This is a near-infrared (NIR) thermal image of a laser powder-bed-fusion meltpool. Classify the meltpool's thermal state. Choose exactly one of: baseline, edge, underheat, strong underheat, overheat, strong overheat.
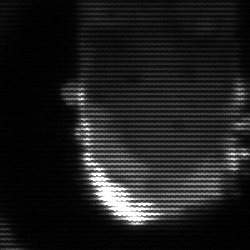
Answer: baseline